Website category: camera
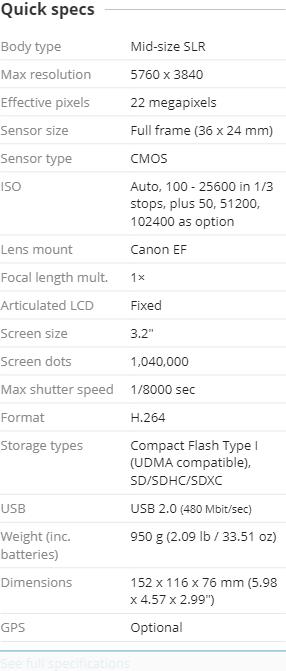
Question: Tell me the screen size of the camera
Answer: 3.2

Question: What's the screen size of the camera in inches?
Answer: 3.2

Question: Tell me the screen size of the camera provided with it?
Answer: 3.2

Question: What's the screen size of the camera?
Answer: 3.2

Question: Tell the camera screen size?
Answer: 3.2

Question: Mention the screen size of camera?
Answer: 3.2

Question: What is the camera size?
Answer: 3.2

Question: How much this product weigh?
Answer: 950 g (2.09 lb / 33.51 oz )

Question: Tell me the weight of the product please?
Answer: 950 g (2.09 lb / 33.51 oz )

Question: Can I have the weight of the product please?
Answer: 950 g (2.09 lb / 33.51 oz )

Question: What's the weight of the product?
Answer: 950 g (2.09 lb / 33.51 oz )

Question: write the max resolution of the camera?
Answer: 5760 x 3840

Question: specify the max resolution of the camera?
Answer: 5760 x 3840

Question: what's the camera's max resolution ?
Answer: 5760 x 3840

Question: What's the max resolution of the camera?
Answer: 5760 x 3840

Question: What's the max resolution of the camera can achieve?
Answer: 5760 x 3840

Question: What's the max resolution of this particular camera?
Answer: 5760 x 3840

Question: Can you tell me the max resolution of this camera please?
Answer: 5760 x 3840

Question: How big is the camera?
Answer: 152 x 116 x 76 mm (5.98 x 4.57 x 2.99 )

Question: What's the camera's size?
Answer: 152 x 116 x 76 mm (5.98 x 4.57 x 2.99 )

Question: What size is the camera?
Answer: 152 x 116 x 76 mm (5.98 x 4.57 x 2.99 )

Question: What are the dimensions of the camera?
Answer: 152 x 116 x 76 mm (5.98 x 4.57 x 2.99 )

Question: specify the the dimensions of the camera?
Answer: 152 x 116 x 76 mm (5.98 x 4.57 x 2.99 )

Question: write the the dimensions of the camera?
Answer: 152 x 116 x 76 mm (5.98 x 4.57 x 2.99 )

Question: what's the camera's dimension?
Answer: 152 x 116 x 76 mm (5.98 x 4.57 x 2.99 )